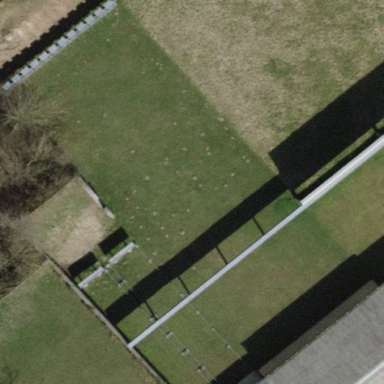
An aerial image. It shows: Shooting range located on pitch meant for leisure land activities.